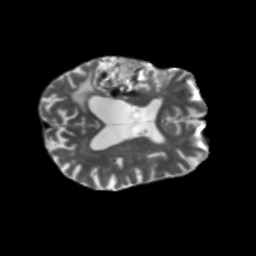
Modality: T2w
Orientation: axial
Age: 68
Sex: male
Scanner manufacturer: siemens
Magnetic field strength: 3 T
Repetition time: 5.25 s
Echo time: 0.08 s